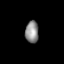
Tissue: lung
Cell type: Fibroblasts
Senescence score: 0.5462
Nuclear area (px): 287
Mean DAPI intensity: 140.369